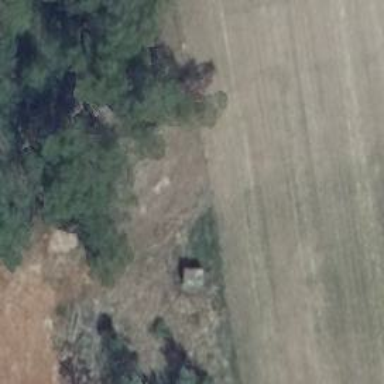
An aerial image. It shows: Hunting stand.